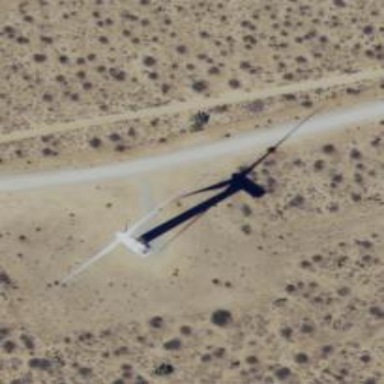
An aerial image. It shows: Wind turbine generator made by Vestas. The generator utilizes wind as its power source and belongs to the horizontal axis type.